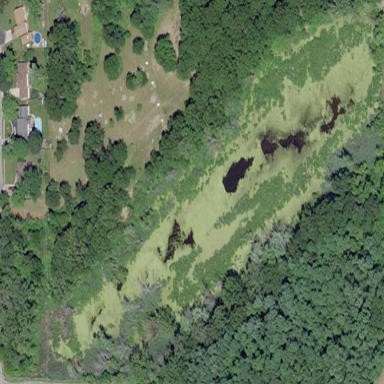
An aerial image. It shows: Marsh wetland.